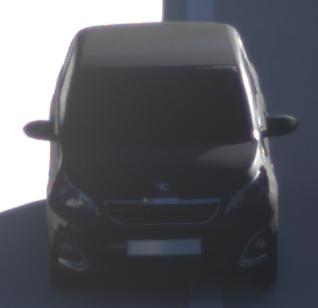
Make: Peugeot
Model: 108 1.0 VTi 68
Detailed model: 108
Model produced from: 2015/03
Model produced until: 2016/10
Doors: 3
Color: black
Road condition: dry road
Daytime: sunrise or sunset
Contrast: medium contrast